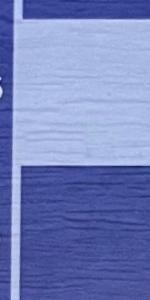
Label: Empty